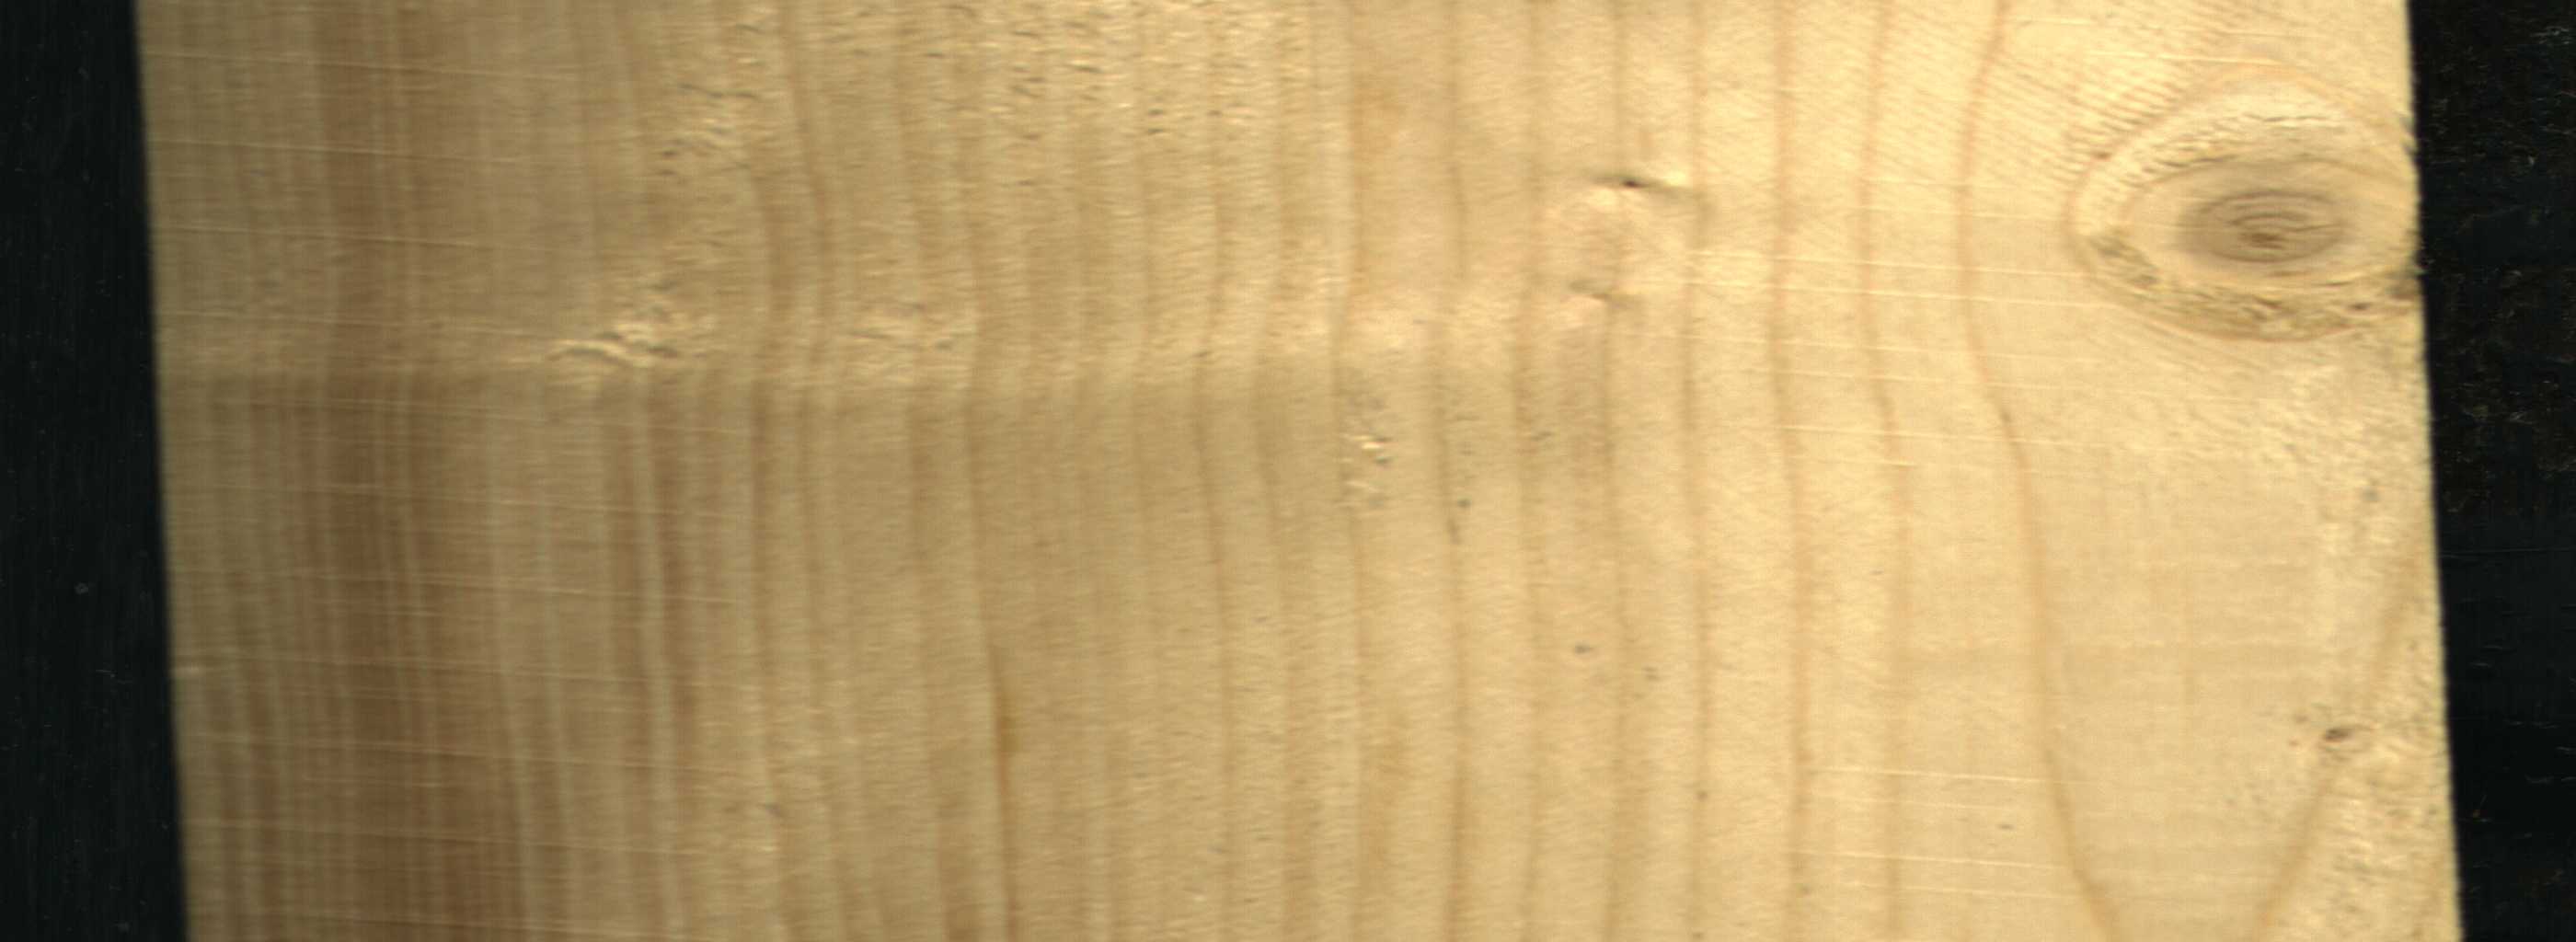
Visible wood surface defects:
Live_Knot